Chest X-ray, PA view. Patient: 29 years old, sex M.
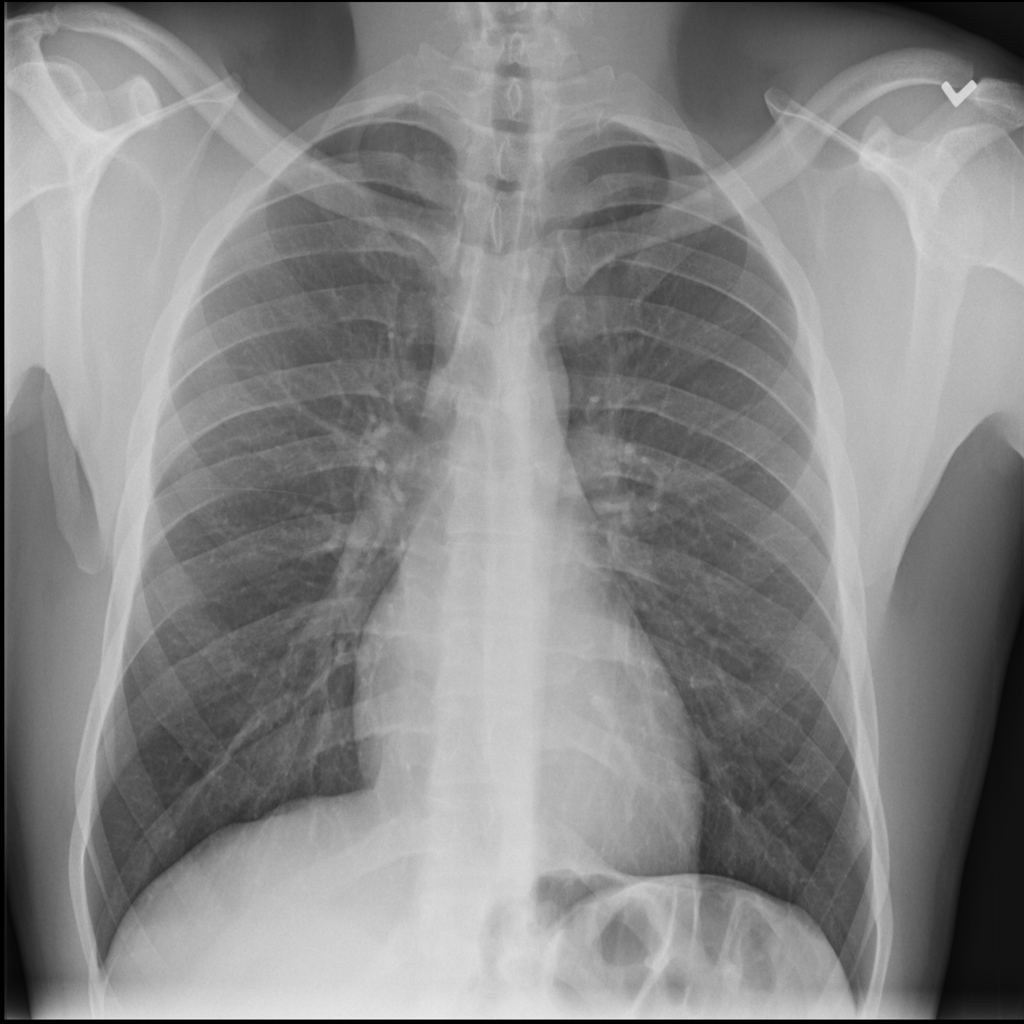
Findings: No Finding